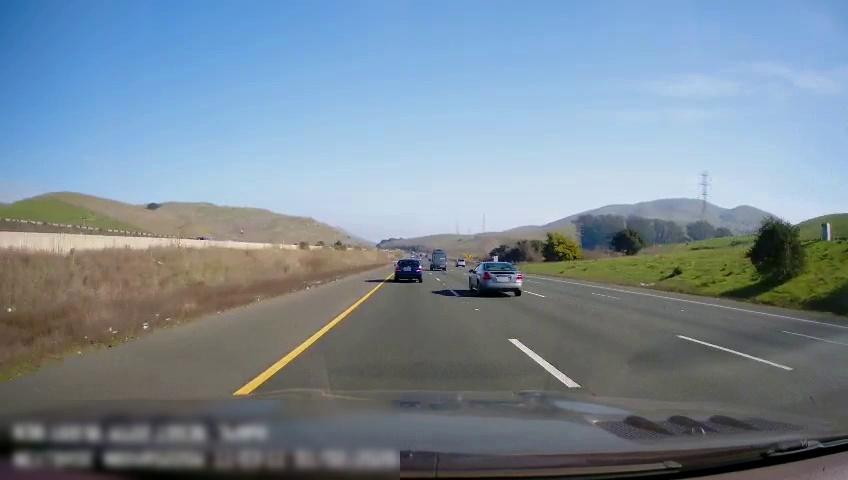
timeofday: Day
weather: Sunny
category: Drivable Space
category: Vehicles | Car
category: Vehicles | Car
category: Vehicles | Van
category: Vehicles | Car
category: Lanes | Alternate Lane
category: Lanes | Alternate Lane
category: Lanes | Alternate Lane
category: Lanes | Current Lane
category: Lanes | Alternate Lane